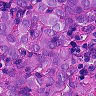
Metastatic tissue present: yes